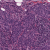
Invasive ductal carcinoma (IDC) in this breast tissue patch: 1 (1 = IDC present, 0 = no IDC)